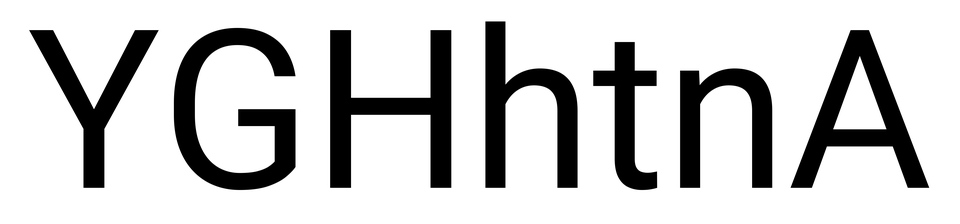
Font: Roboto_Regular